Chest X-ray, PA view. Patient: 54 years old, sex F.
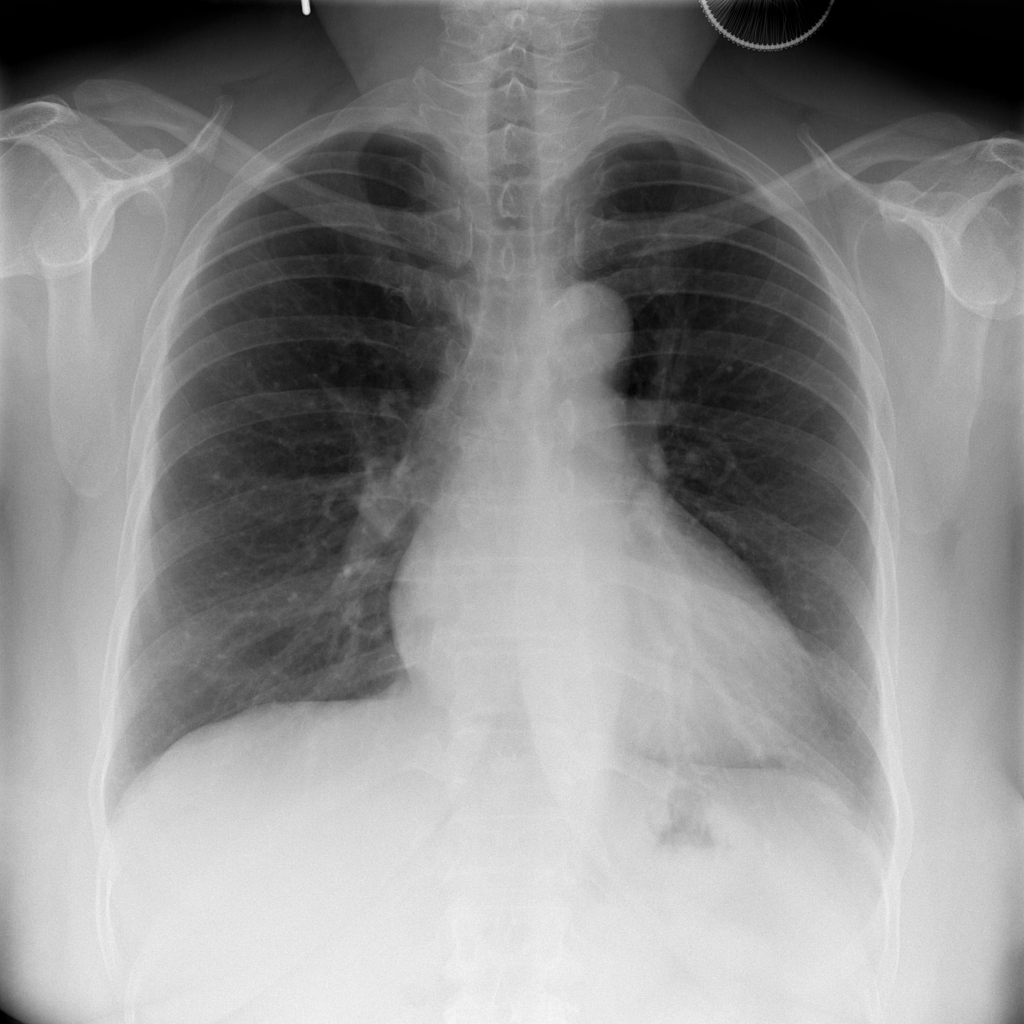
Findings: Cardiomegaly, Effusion